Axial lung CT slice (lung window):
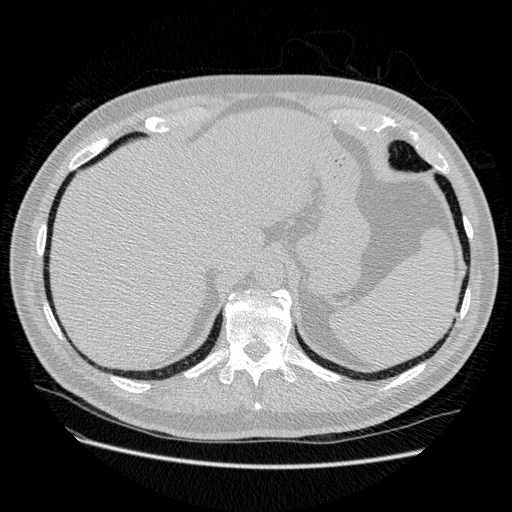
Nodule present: no